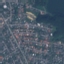
Land use / land cover class: Residential